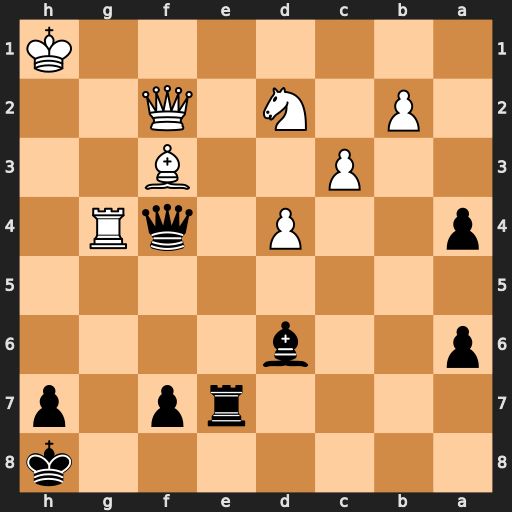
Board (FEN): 7k/4rp1p/p2b4/8/p2P1qR1/2P2B2/1P1N1Q2/7K
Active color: b
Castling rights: -
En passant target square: -
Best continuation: Re1+ Nf1 Rxf1+ Kg2 Rxf2+